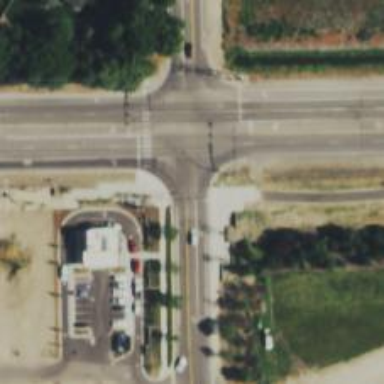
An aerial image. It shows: Unmarked crossing on the road.